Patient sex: F
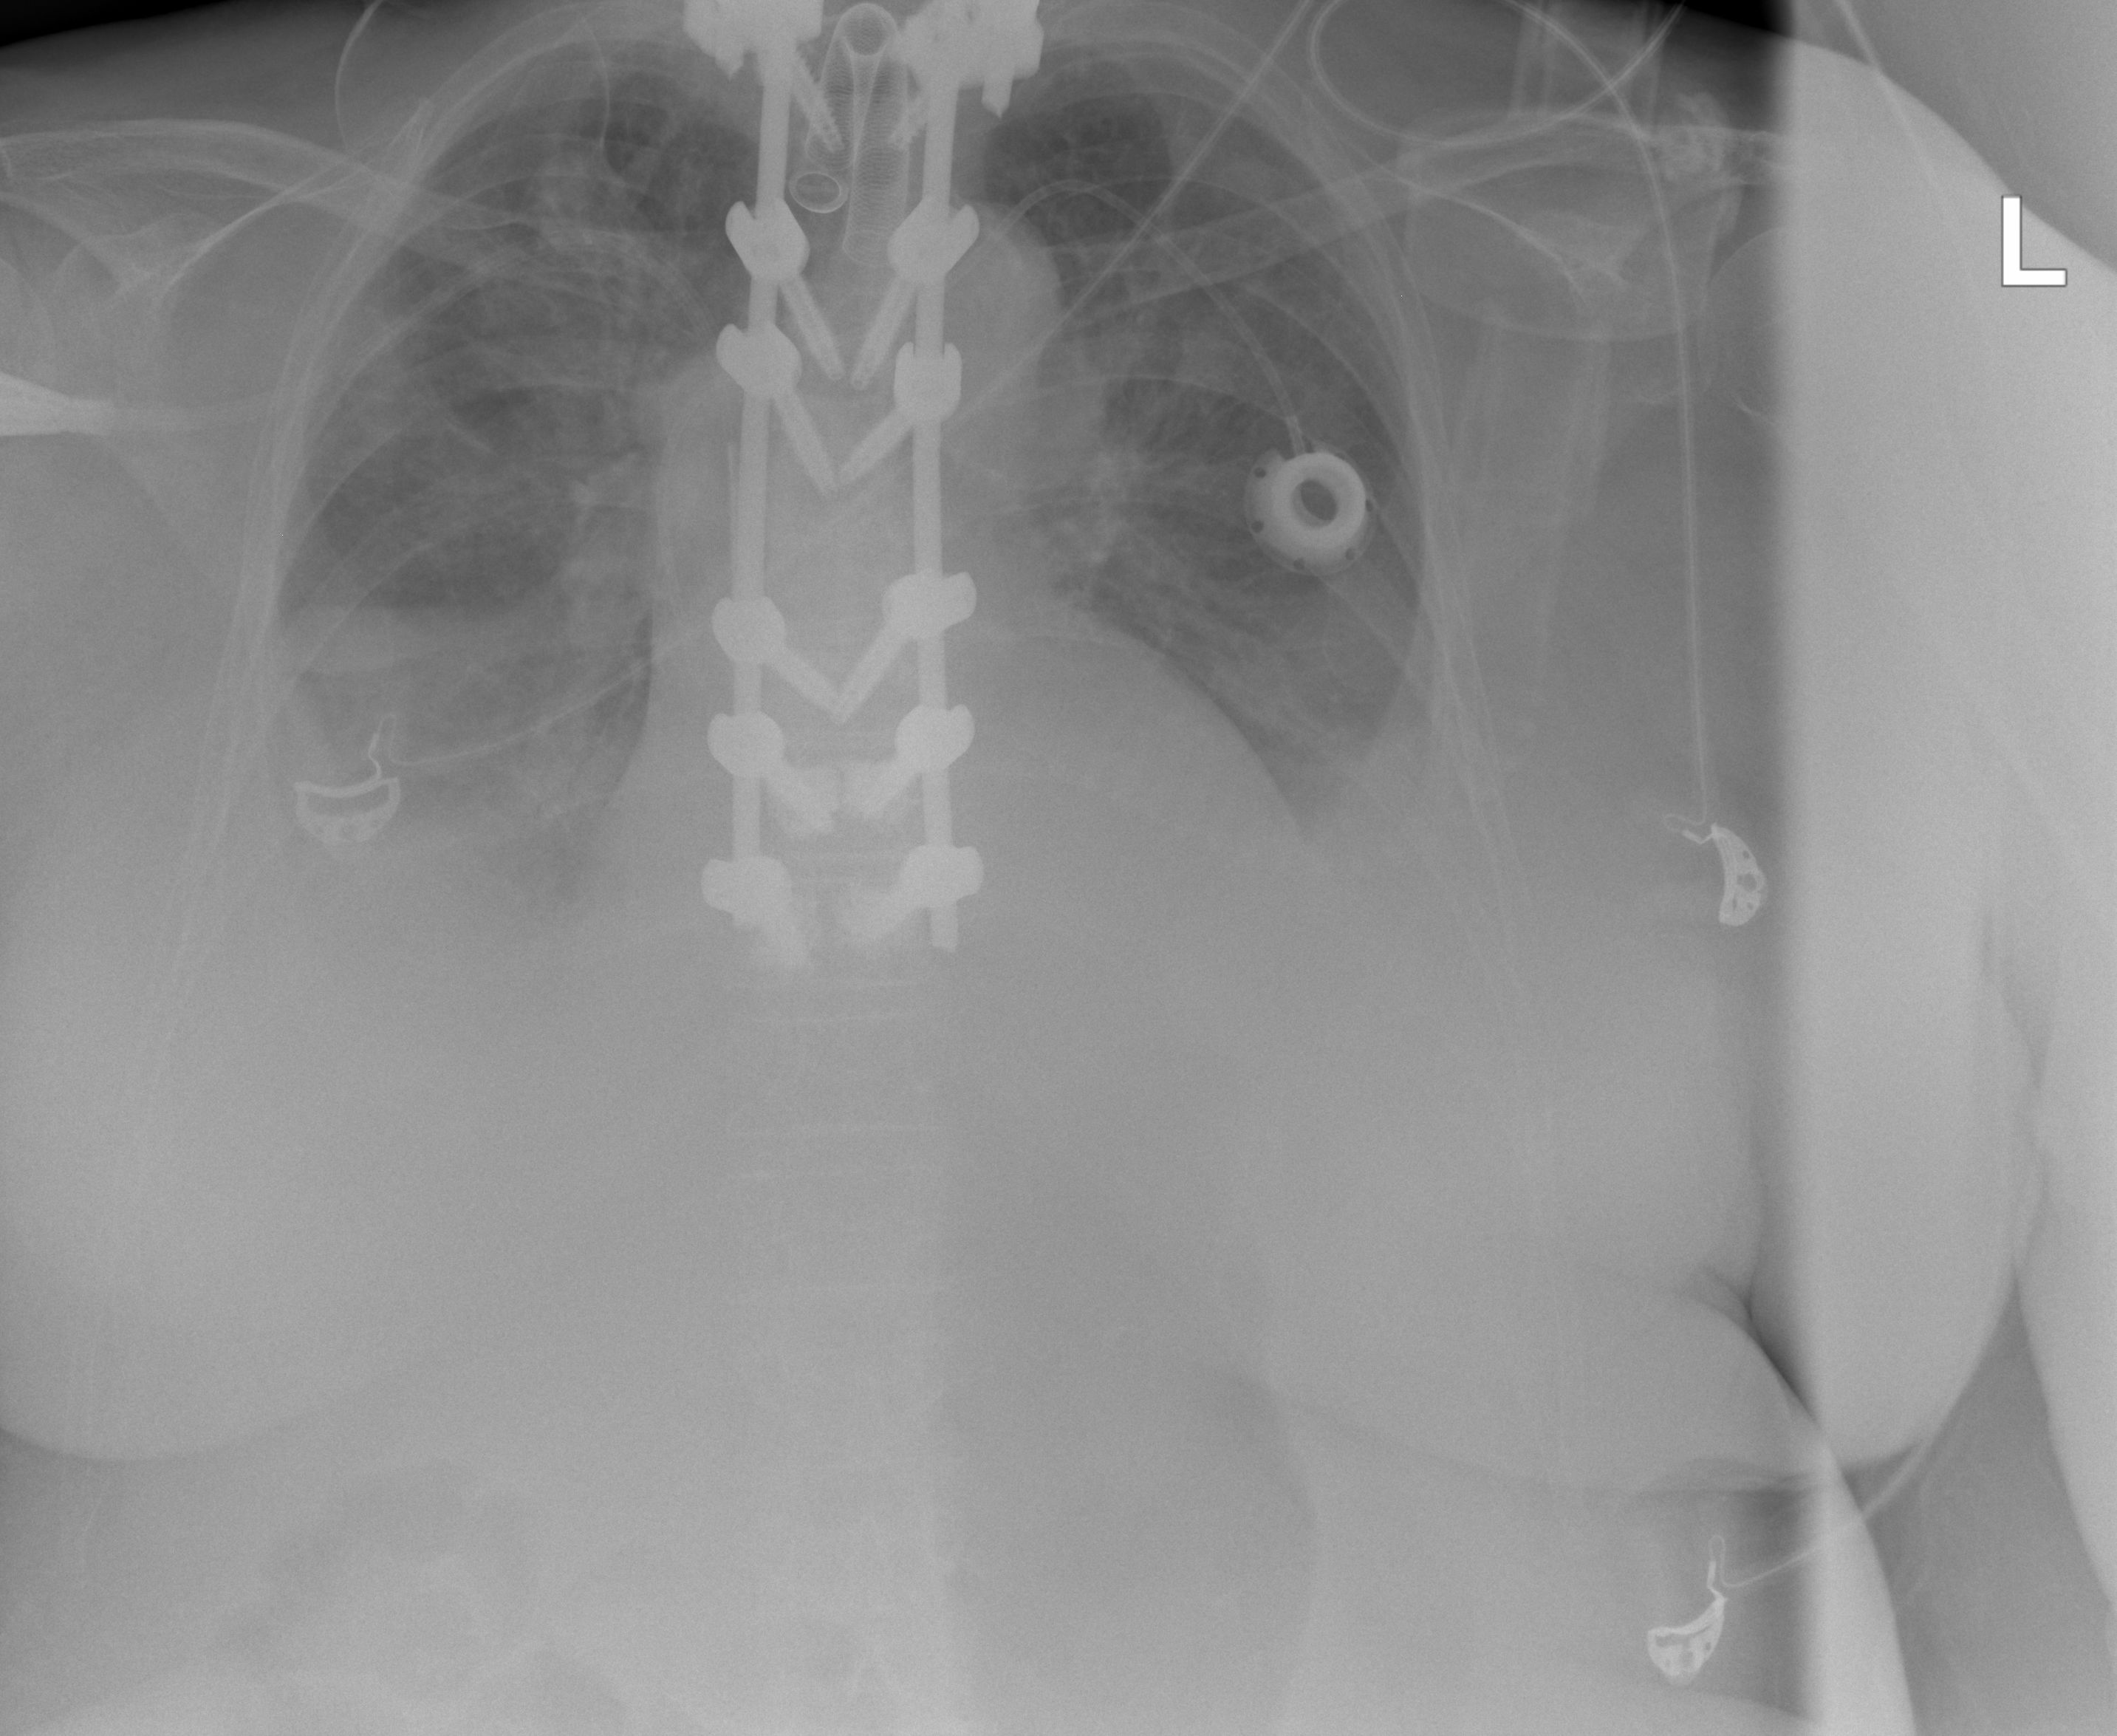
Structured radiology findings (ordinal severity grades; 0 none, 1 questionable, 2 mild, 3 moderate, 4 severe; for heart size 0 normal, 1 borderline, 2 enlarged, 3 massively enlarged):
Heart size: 0
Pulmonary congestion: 0
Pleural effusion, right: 2
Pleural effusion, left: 2
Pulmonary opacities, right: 2
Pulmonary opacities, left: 0
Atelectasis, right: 2
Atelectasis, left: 2